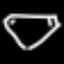
Label: diamond